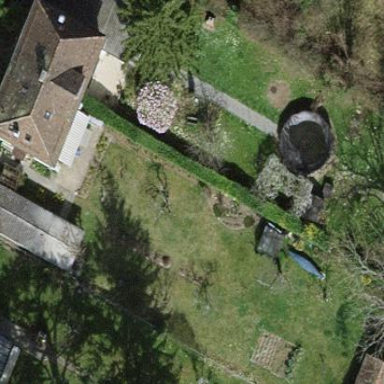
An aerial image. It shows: Garden enclosed by fence.